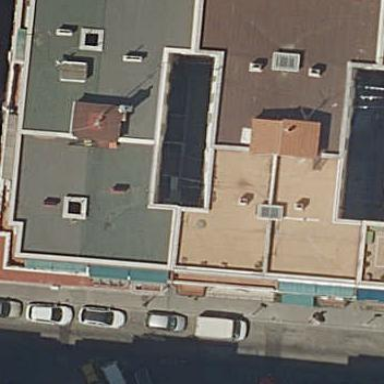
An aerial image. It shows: View of apartment building.